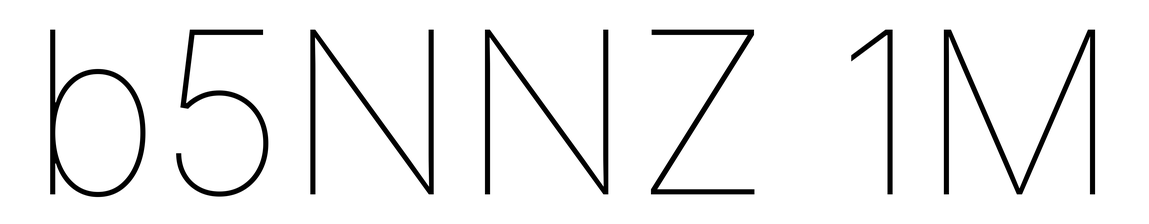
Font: Inter_Thin